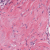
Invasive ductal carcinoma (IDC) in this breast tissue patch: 1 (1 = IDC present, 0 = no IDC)